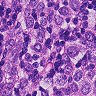
Metastatic tissue present: yes